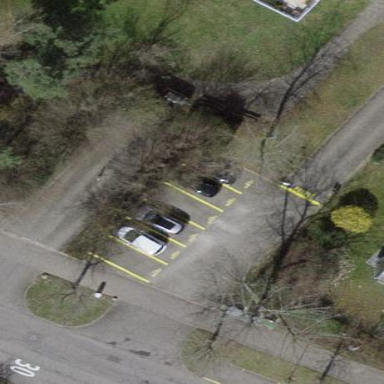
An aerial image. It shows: Parking area with asphalt surface.